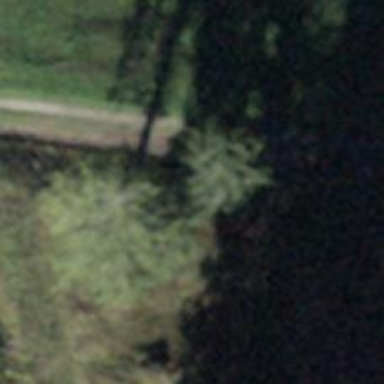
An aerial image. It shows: Bench.